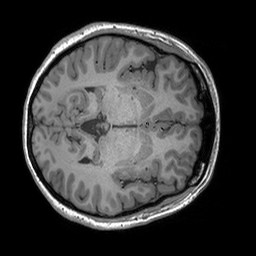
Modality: T1w
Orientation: axial
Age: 28
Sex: female
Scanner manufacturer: siemens
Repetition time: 2.25 s
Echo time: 0.00302 s